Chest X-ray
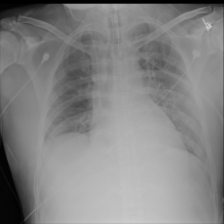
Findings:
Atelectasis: positive
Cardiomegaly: negative
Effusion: negative
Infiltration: negative
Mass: negative
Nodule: negative
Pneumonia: negative
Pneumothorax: negative
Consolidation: negative
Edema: negative
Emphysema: negative
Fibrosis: negative
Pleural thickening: negative
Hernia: negative